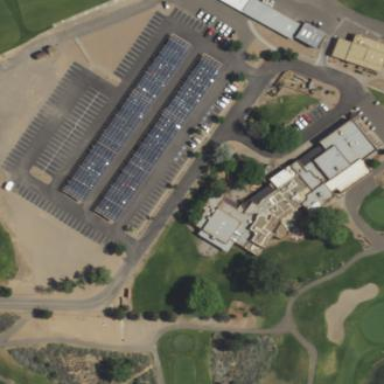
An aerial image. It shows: Clubhouse building for golf.